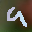
Label: 9